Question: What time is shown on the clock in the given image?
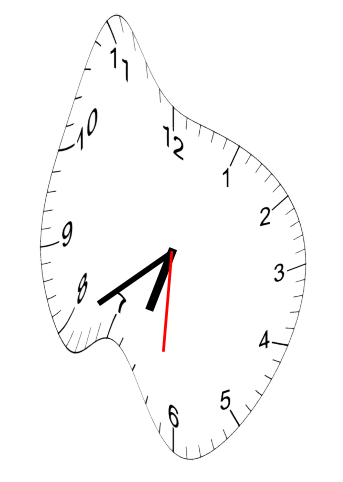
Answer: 06:39:31